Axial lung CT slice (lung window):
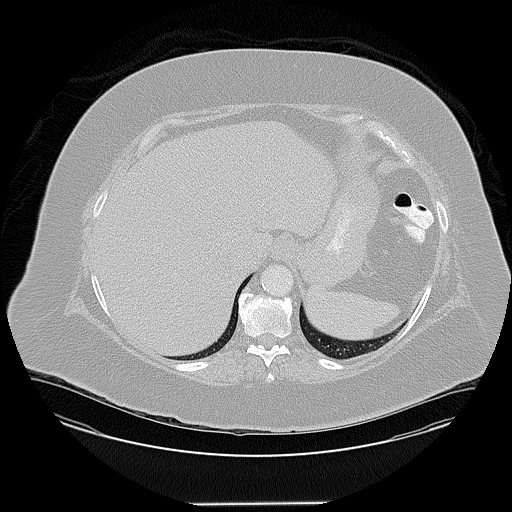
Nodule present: no